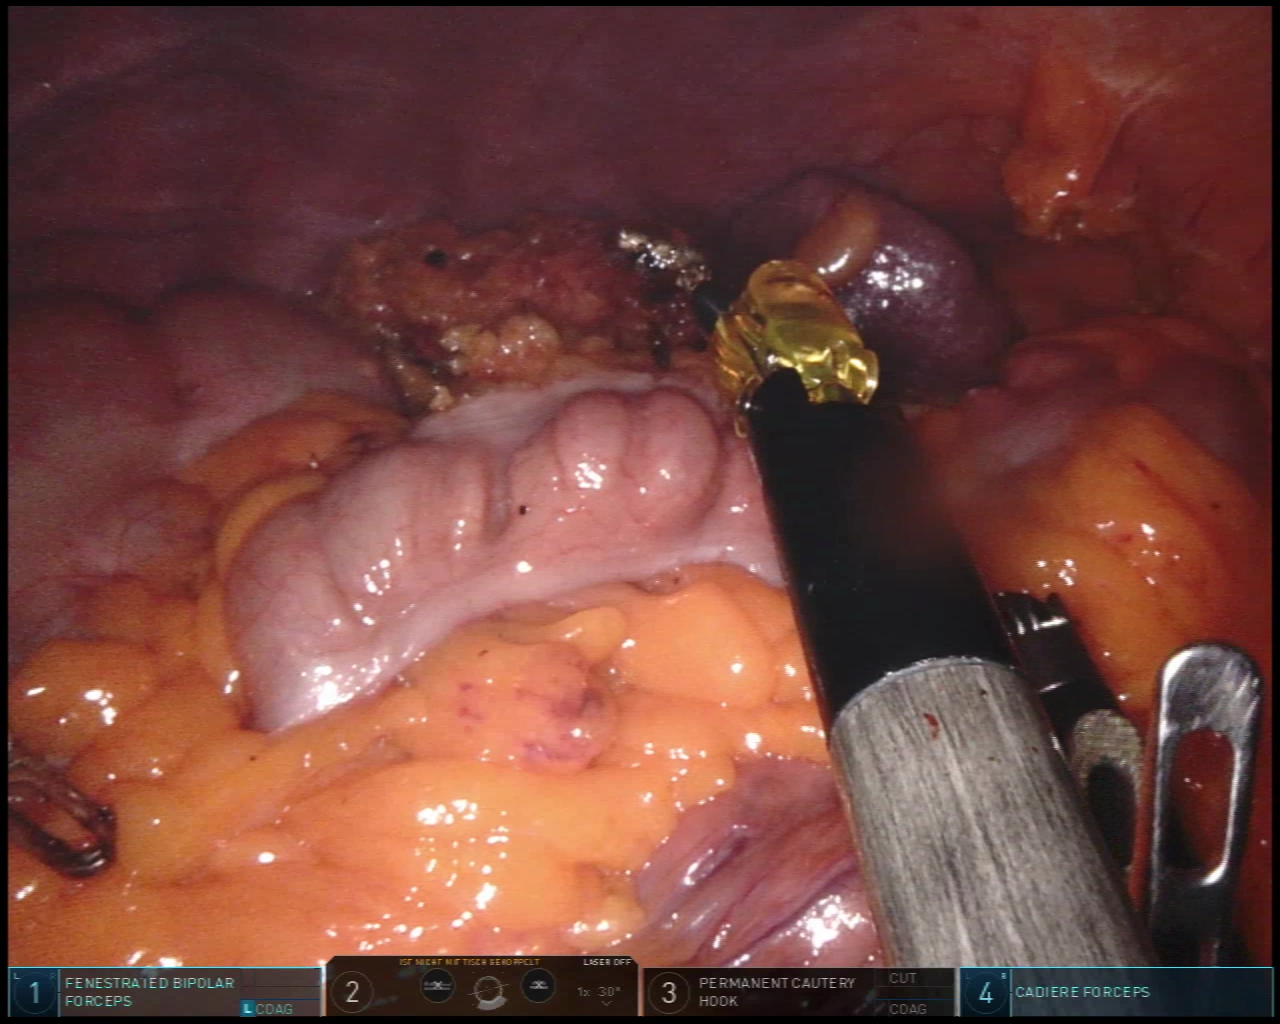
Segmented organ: spleen
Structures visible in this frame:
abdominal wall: yes
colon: yes
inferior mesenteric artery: no
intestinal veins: no
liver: no
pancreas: no
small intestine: no
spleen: yes
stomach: no
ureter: no
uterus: no
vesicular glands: no